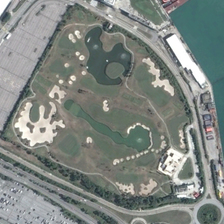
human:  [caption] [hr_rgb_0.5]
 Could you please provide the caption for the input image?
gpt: this park sits on the bank of this lake wiht a parking lot full of cars next to it .

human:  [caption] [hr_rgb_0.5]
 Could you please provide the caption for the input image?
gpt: on the bank there is a park with a pond surrounded by roads .

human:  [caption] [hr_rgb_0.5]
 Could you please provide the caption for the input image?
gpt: the park with curly ponds next to parking lot is at the sea .

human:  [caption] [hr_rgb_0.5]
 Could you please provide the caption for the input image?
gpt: the bell like park with a lake and a whit block is close to the sea .

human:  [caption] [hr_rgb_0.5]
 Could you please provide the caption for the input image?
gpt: a parking lot is near a park with two irregular ponds near a river .